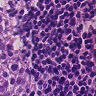
Metastatic tissue present: yes